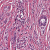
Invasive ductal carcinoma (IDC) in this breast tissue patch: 0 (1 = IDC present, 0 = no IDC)